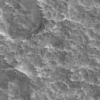
Label: not_dusty